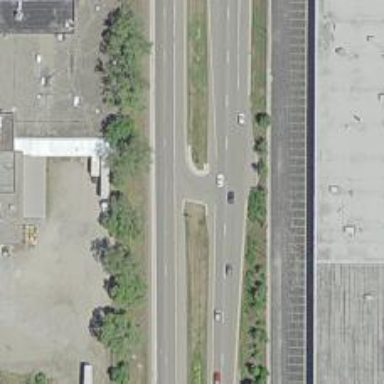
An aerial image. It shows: Trunk link highway.